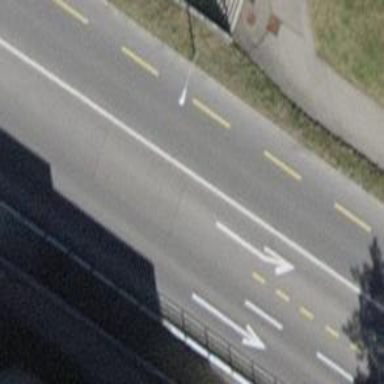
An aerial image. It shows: Tertiary road with asphalt surface. There is separate sidewalk along the road.